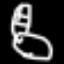
Label: chair